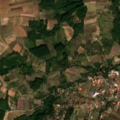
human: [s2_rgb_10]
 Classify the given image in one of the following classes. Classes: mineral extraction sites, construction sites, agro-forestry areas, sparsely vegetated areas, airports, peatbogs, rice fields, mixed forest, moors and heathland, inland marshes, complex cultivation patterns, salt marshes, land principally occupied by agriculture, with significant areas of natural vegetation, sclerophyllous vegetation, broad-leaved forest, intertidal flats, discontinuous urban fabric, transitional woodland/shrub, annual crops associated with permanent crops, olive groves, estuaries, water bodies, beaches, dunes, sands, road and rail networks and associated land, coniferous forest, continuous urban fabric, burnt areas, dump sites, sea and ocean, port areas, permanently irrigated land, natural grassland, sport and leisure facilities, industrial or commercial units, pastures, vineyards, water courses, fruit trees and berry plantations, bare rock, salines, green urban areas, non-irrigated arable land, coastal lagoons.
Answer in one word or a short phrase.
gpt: discontinuous urban fabric, non-irrigated arable land, complex cultivation patterns, land principally occupied by agriculture, with significant areas of natural vegetation, broad-leaved forest